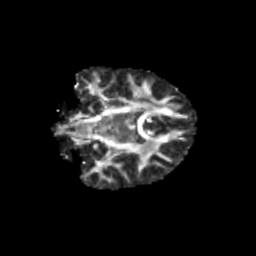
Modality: FA
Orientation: coronal
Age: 11
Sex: female
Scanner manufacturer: siemens
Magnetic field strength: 3 T
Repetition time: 3.8 s
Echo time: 0.07 s